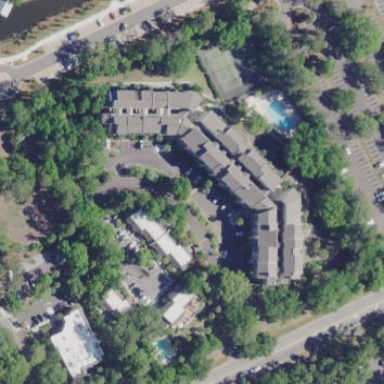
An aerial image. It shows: Condominium in residential area.